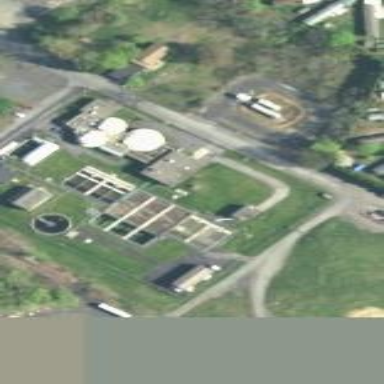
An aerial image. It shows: Wastewater plant.